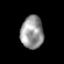
Tissue: prostate
Cell type: T cells
Senescence score: 0.3446
Nuclear area (px): 729
Mean DAPI intensity: 151.232